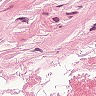
Metastatic tissue present: no